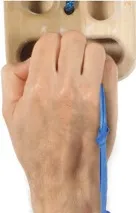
Closed chain gripping palmer interosseous resistance exercises.
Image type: medical_photograph (other_medical_photograph)